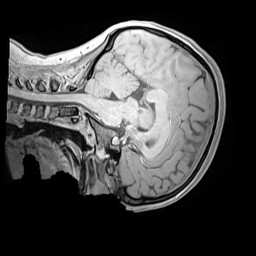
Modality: MP2RAGE
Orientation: sagittal
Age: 12
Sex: female
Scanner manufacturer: siemens
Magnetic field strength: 3 T
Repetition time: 4 s
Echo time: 0.00303 s